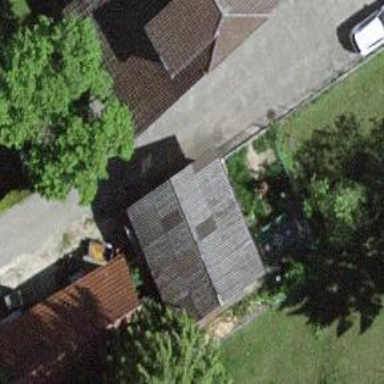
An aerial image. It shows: Garage.